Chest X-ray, AP view. Patient: 58 years old, sex M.
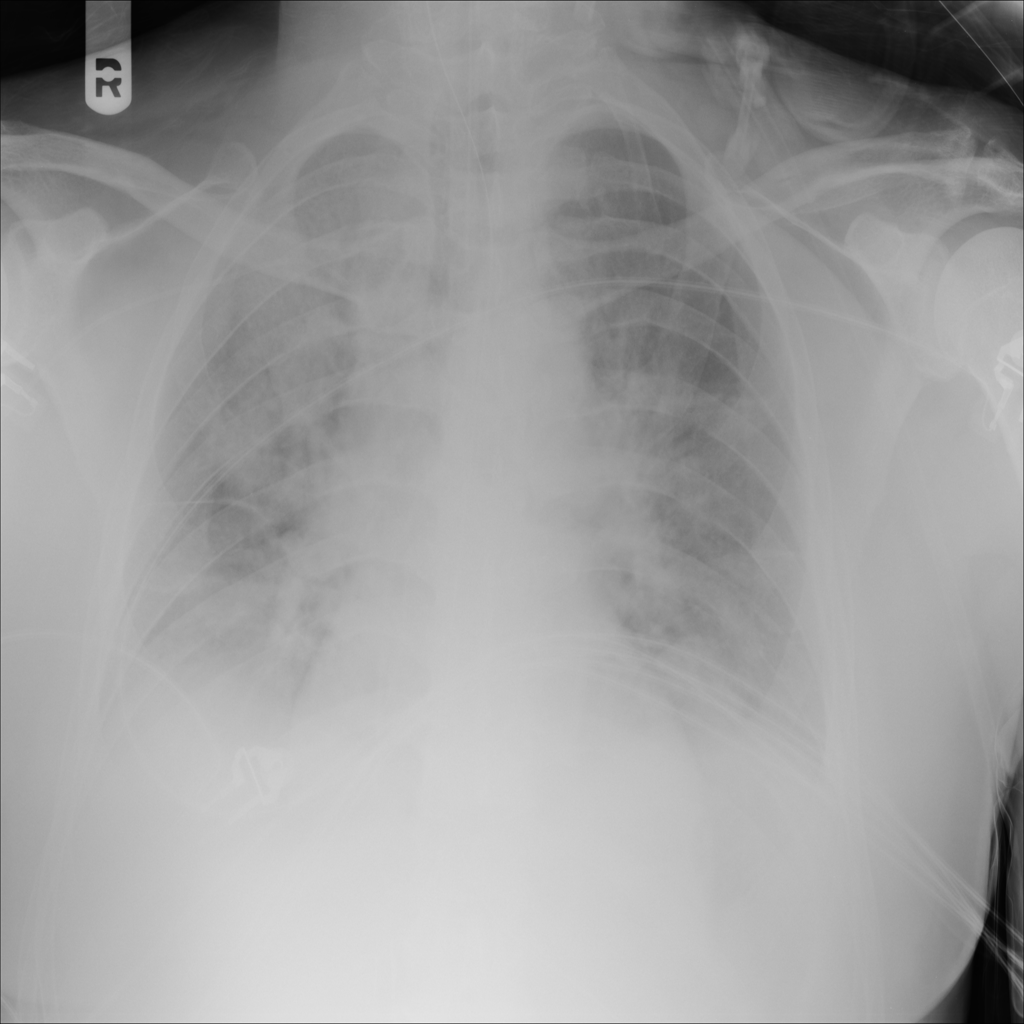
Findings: Infiltration